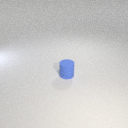
small blue rubber cylinder